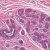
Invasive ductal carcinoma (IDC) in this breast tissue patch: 0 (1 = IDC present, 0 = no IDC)